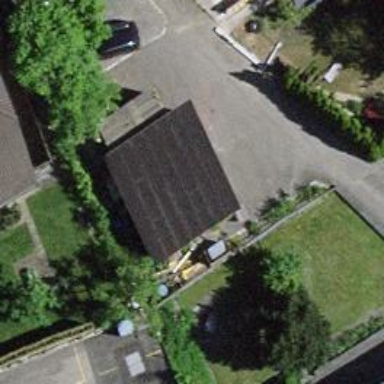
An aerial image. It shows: View of roof of building.